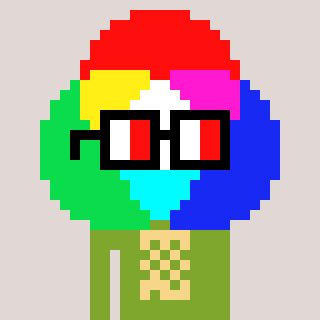
a pixel art character with square glasses with black frames and red eyes, a color circle-shaped head and a slimegreen-colored body on a warm background